Question: I am trying to associate a radio input with a specified text input. As you can see in the picture, there are two options. I know I can use 'for=""' to associate the label to the radio input, but how can I also associate it to the text input underneath, and vise versa so when I focus on the text input, if focuses the correct radio button?

NOTE: The amount entered will be inserted into the database, so that's the most important part of this form. Currently if I click on $Off, I can still enter a number in %Off. I don't want this to happen, so the user does not get confused.
My markup:
'''
<div class="row-fluid control-group">
<div class="span7 pull-left">
<label class="radio" for="discount-dollars">
<input type="radio" name="discount" id="discount-dollars" value="dollars" checked="checked">
&#36; Off
</label>
<div class="input-append">
<input type="text" name="discount-dollars-amount" id="discount-dollars-amount" class="input-small dollars" placeholder="enter amount">
<span class="add-on">.00</span>
</div>
</div><!-- .span7 .pull-left -->
<div class="span5">
<label class="radio" for="discount-percent">
<input type="radio" name="discount" id="discount-percent" value="percent">
&#37; Off
</label>
<input type="text" name="discount-percent-amount" id="discount-percent-amount" class="input-small percent" placeholder="enter amount" disabled="disabled">
</div>
</div><!-- .row-fluid .control-group -->
<script type="text/javascript">
$(function (){
$("form input[type=radio]").click(function (){
// get the value of this radio button ("dollars" or "percent")
var value = $(this).val();
// find all text fields...
$(this).closest("form").find("input[type=text]")
// ...and disable them...
.attr("disabled", "disabled")
// ...then find the text field whose class name matches
// the value of this radio button ("dollars" or "percent")...
.end().find("." + value)
// ...and enable that text field
.removeAttr("disabled")
.end();
});
});
</script>
'''
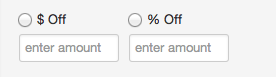
Answer: You can't use a single '<label>' element to label two separate inputs. I would suggest associating the labels to the radio buttons, since the radio button is such a small click target and the label expands that target.
Choose one of the radios to be selected by default, perhaps "$ Off". Disable the other text field by default:
'''
<div class="row-fluid control-group">
<div class="span7 pull-left">
<label class="radio" for="discount-dollars">
<input type="radio" name="discount" id="discount-dollars" value="dollars" checked="checked">
&#36; Off
</label>
<div class="input-append">
<input type="text" name="discount-dollars-amount" id="discount-dollars-amount" class="input-small dollars" placeholder="enter amount">
<span class="add-on">.00</span>
</div>
</div><!-- .span7 .pull-left -->
<div class="span5">
<label class="radio" for="discount-percent">
<input type="radio" name="discount" id="discount-percent" value="percent">
&#37; Off
</label>
<input type="text" name="discount-percent-amount" id="discount-percent-amount" class="input-small percent" placeholder="enter amount" disabled="disabled">
</div>
</div><!-- .row-fluid .control-group -->
'''
Then use jQuery to do something like this:
'''
$(function (){
$("#discount-dollars, #discount-percent").click(function (){
// get the value of this radio button ("dollars" or "percent")
var value = $(this).val();
// find all text fields...
$(this).closest(".control-group").find("input[type=text]")
// ...and disable them...
.attr("disabled", "disabled")
// ...then find the text field whose class name matches
// the value of this radio button ("dollars" or "percent")...
.end().find("." + value)
// ...and enable that text field
.removeAttr("disabled")
.end();
});
});
'''
Basically, this listens for 'click' events on both radio buttons. When you click one radio, it enables its associated text field (i.e., the text field with a CSS class name matching the value of the radio button) and disables the other text field. That way, you can't enter text into either text field unless its associated radio button is checked.